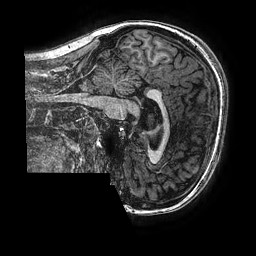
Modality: T1w
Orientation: sagittal
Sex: female
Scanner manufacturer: ge
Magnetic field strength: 3 T
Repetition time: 0.00766 s
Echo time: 0.003476 s